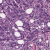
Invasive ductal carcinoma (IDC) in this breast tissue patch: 1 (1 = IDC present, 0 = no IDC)